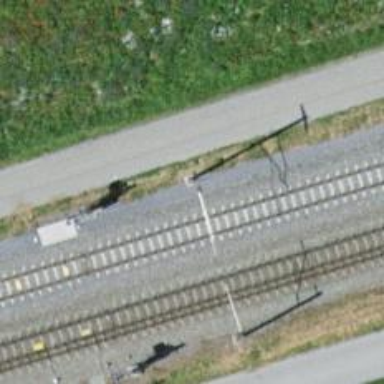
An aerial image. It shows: Power pole.